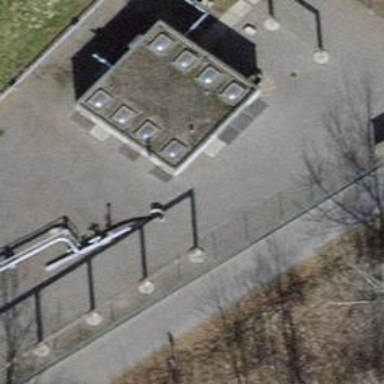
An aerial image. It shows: Station related to pipeline.